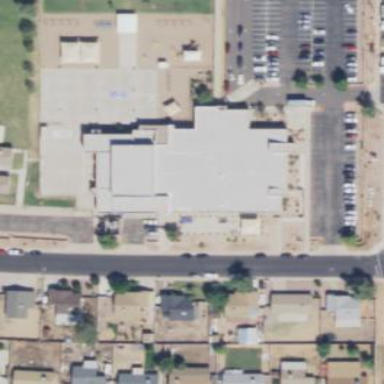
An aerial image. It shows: School building.